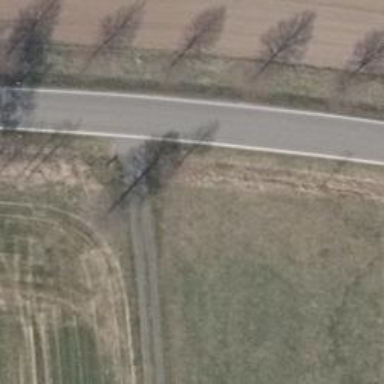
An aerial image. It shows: Row of broadleaved trees.